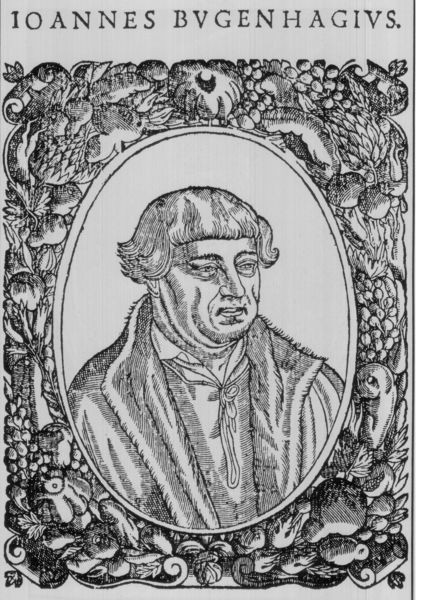
Titel: Bildnis des Johann Bugenhagen
Institution: (Seriendruck)
Schlagwörter: blätter, kopf, mann, weiß, blumen, frisur, grau, haar, mund, nase, schwarz, stirn, zeichnung, obst, muster, ornament, schleife, hemd, augen, falten, gesicht, johannes, knoten, kragen, pelz, rahmen, bildnis, herr, portrait, porträt, haare, mantel, schnur, brustbild, lippen, locken, oval, rund, früchte, ranken, trauben, schrift, grafik, graphik, rand, krawatte, brauen, pupillen, dekor, floral, striche, buch, druck, schraffur, radierung, stich, titel, seite, schwarzweiß, text, überschrift, umschlag, ecken, halbprofil, gelehrter, dürer, emblem, kupferstich, latein, lateinisch, buchmalerei, seriendruck, artischocke, rollwerk, artischoke, bugenhagius, joannes